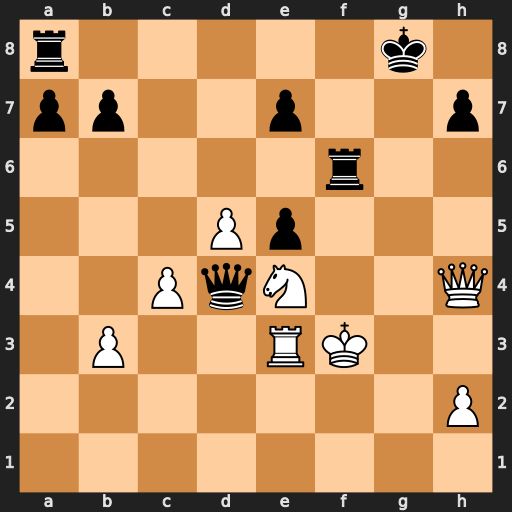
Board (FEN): r5k1/pp2p2p/5r2/3Pp3/2PqN2Q/1P2RK2/7P/8
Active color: w
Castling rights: -
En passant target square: -
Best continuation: Nxf6+ exf6 Qxd4